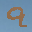
Label: 9